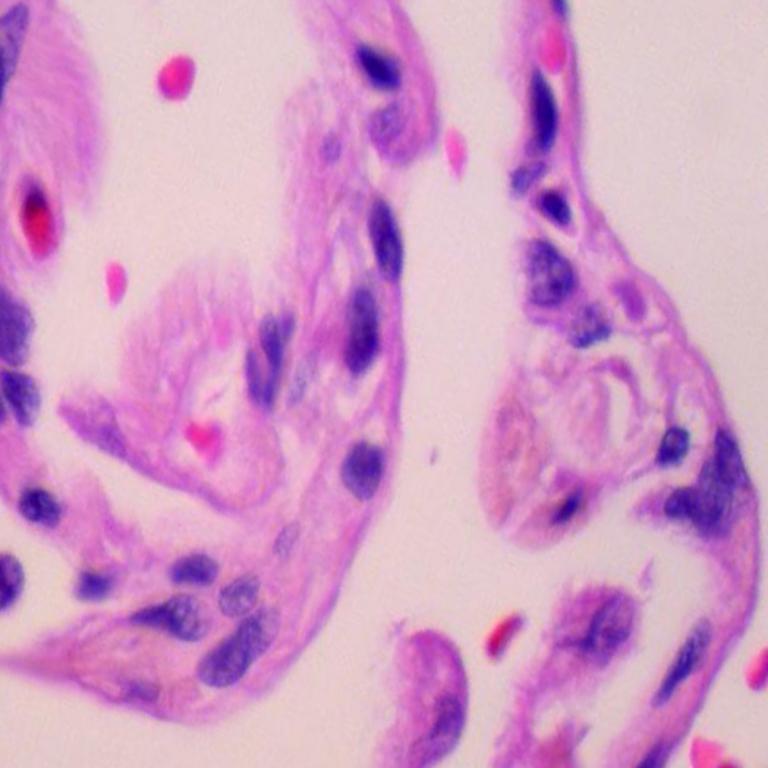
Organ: lung
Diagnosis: benign